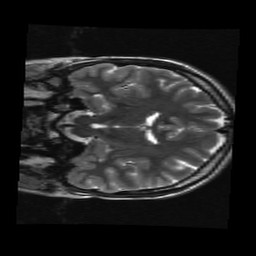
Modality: T2w
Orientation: coronal
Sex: female
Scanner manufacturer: ge
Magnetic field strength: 3 T
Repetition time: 5 s
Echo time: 0.101 s